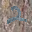
Label: 2